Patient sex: F
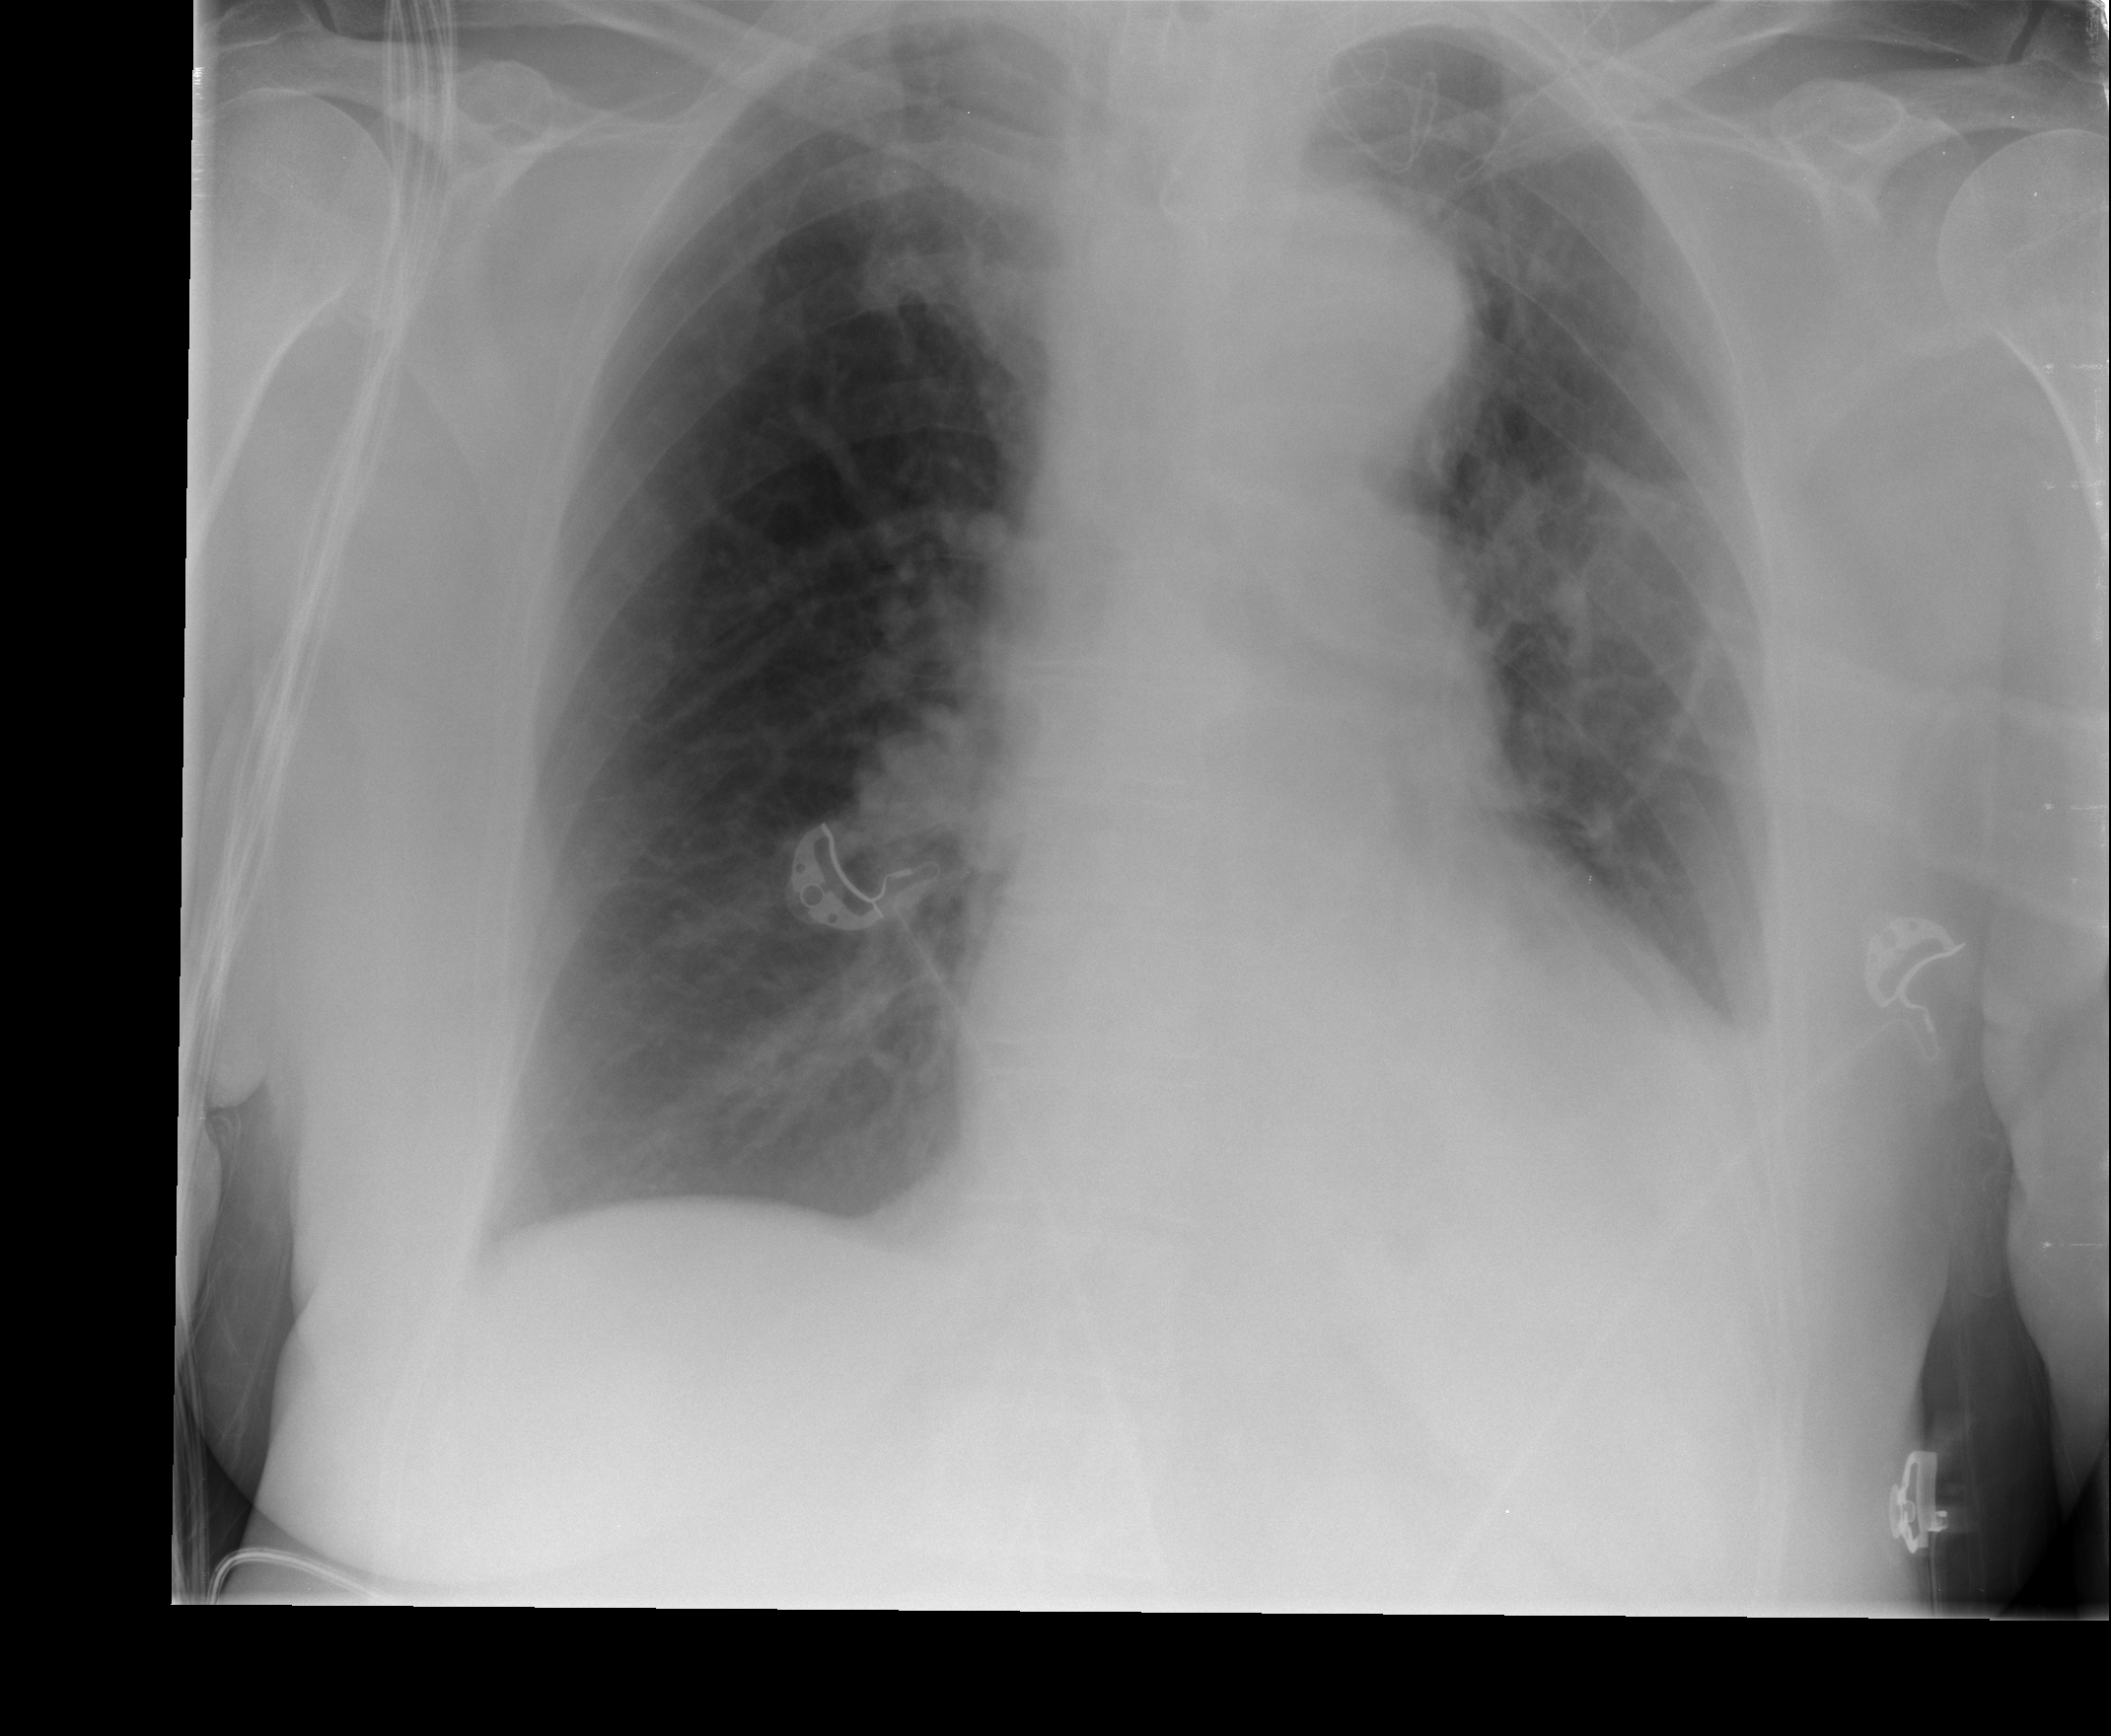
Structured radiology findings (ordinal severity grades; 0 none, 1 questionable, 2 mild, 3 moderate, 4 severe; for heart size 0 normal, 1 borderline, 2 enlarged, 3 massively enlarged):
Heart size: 1
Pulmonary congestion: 0
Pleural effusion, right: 0
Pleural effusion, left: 2
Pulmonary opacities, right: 0
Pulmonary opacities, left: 0
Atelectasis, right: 0
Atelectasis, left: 2